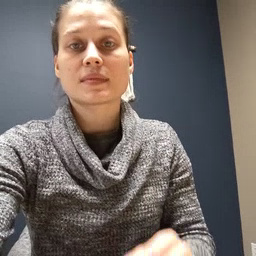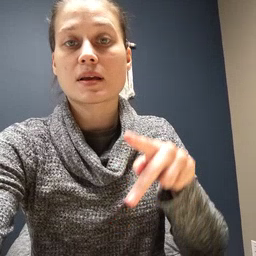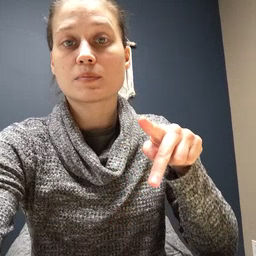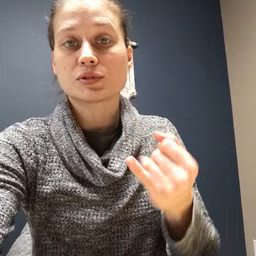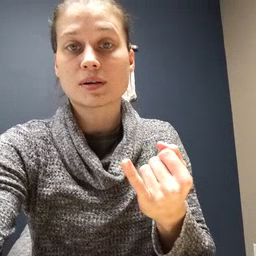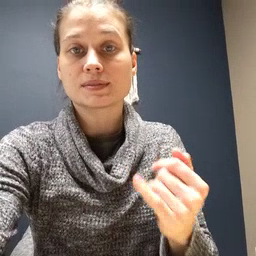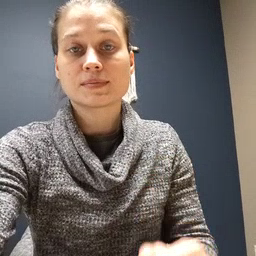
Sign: pajamas